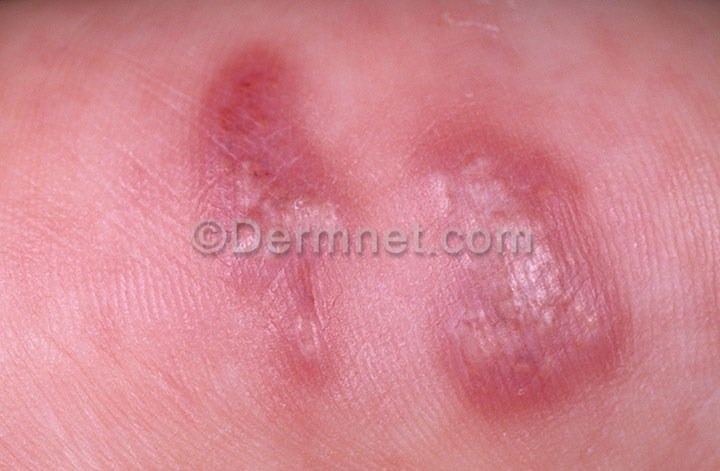
Disease: Warts Molluscum and other Viral Infections